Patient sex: F
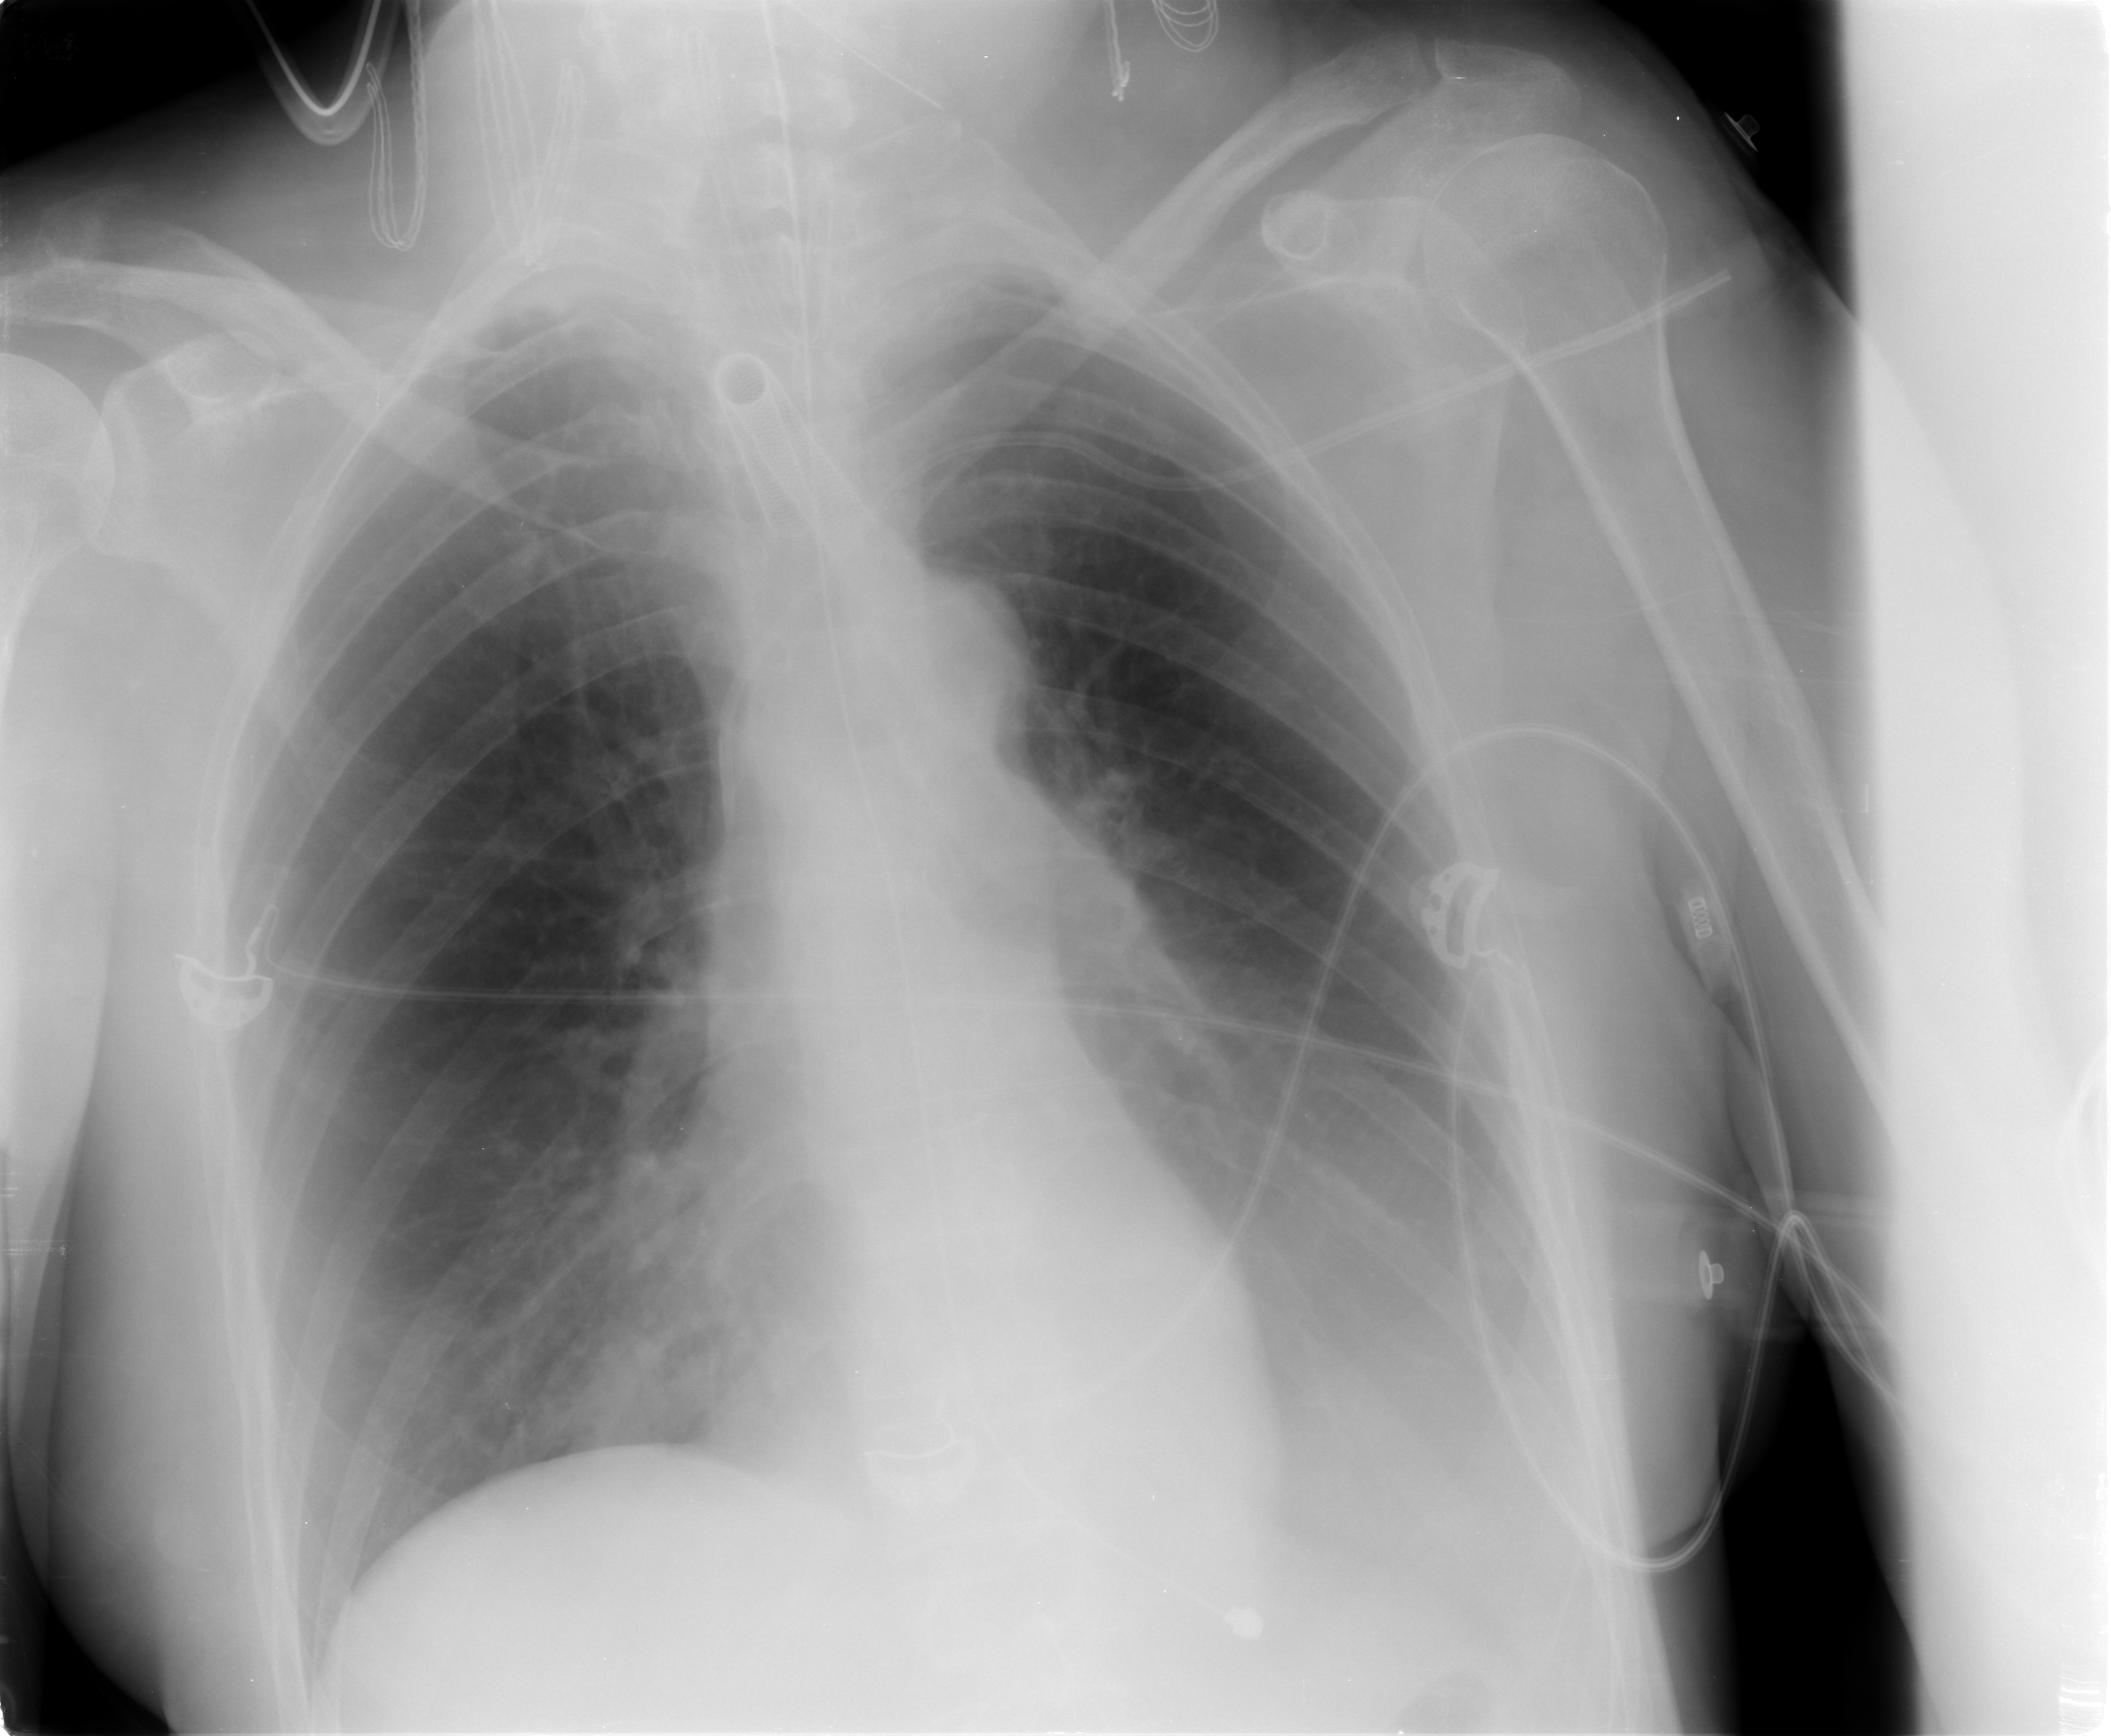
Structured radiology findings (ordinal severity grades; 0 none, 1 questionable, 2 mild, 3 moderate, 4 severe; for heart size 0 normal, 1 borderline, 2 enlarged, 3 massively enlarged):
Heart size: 0
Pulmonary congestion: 0
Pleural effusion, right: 0
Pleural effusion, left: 2
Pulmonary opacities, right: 0
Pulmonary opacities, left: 0
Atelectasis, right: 0
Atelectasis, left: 0